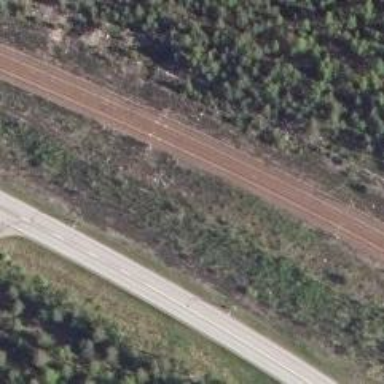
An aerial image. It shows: Railway with continuous electrified contact line.